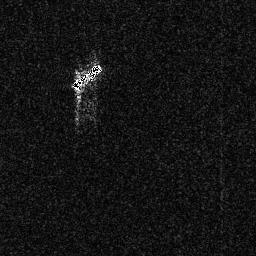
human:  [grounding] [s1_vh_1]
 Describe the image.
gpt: In the satellite image, there is  <ref>1 medium ship </ref> <box>[[27, 23, 39, 36, 0]]</box> located at center.